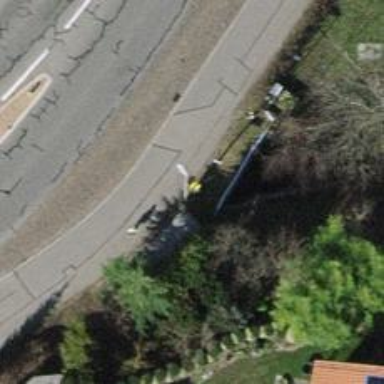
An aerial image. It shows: Post box.